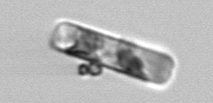
Label: Guinardia_delicatula